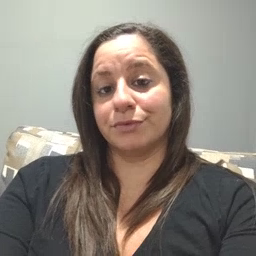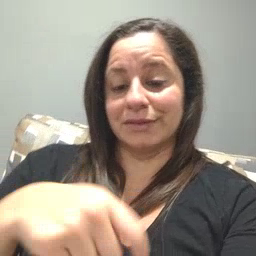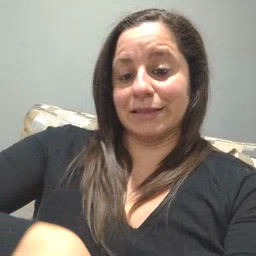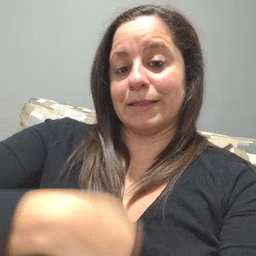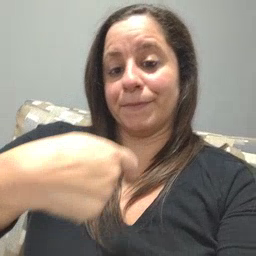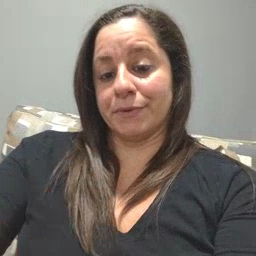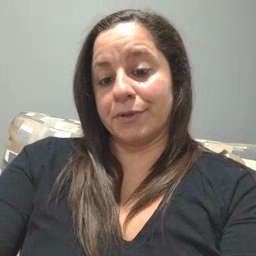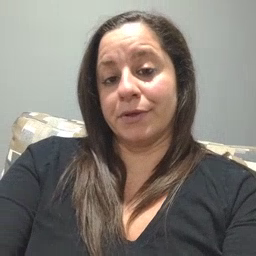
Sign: zipper